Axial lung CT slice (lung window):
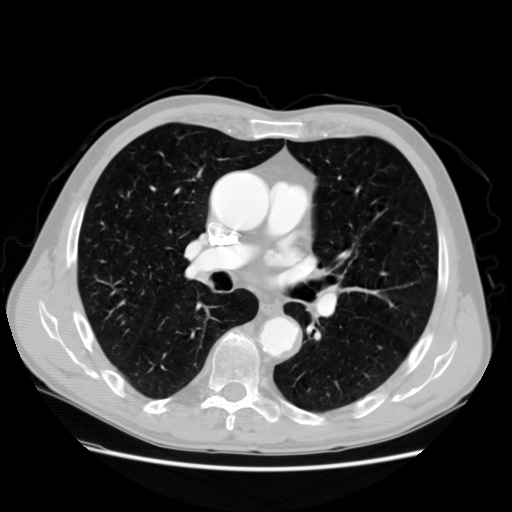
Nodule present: no